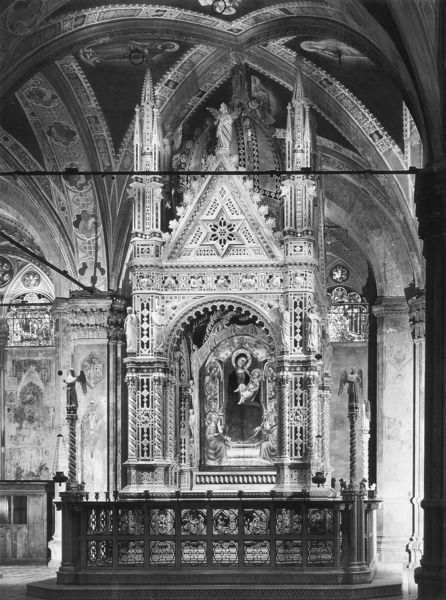
Titel: Tabernakel mit Bildnis der Madonna mit dem Kind
Künstler: Orcagna
Standort: Florenz, Orsanmichele (EU - I - Toskana)
Schlagwörter: dreieck, ornament, stein, gitter, kirche, kind, turm, engel, bogen, giebel, geländer, stufe, gewölbe, stern, balustrade, altar, kreuzrippen, kreuzgewölbe, jesus, kapelle, maria, fialen, maria mit dem kind, gewälbe, steinmetzarbeiten